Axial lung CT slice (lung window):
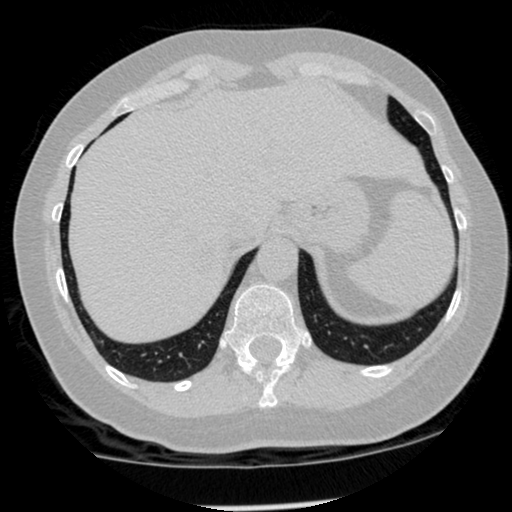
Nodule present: no